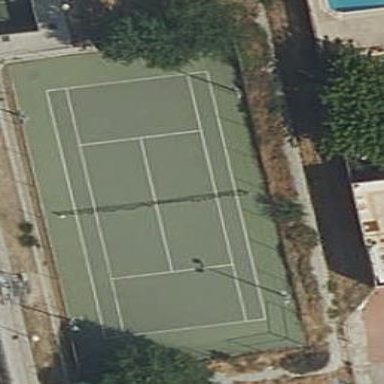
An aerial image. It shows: Tennis court on pitch designated for leisure land.